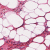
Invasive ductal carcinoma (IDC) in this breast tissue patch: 0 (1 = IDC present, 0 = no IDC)